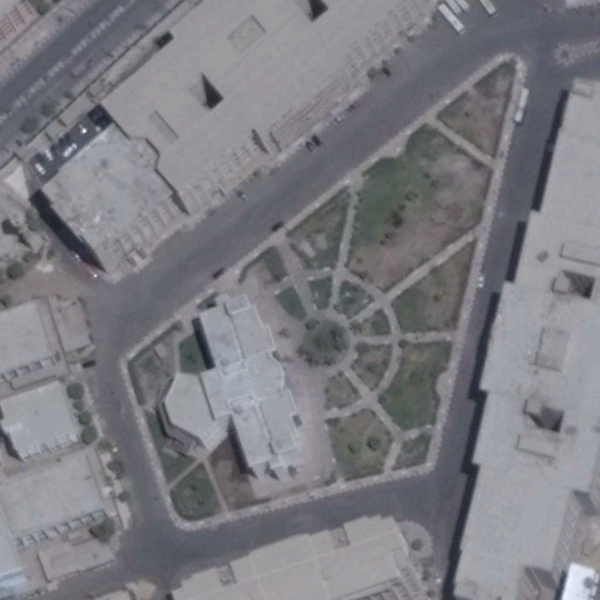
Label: Square